Question: I need to turn this picture into a HTML content.I am trying again and again.But I cant make it.
Can anyone help me with this?

This is all I tried:
'''
#group div.current{
display: block;
border: 1px solid red;
}
btn-group{
display: block;
text-align: center;
margin-left: auto;
margin-right: auto;
}
'''
'''
<div id="group">
<div>
<p></p>
<div class="btn-group">
<button>Apple</button>
<button>Samsung</button>
<button>Sony</button>
<button>Sy</button>
</div>
</div>
</div>
<div id="next">next</div>
'''
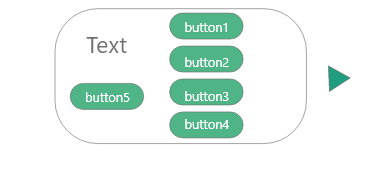
Answer: There you go:
'''
<div style="height:150px;width:300px;border-radius:50px;border:1px solid black;padding:40px">
<div style="font-size:30px;">Text</div>
<div style="float:right;position:absolute;top:20px; left:200px;">
<input type="button" value="button1" style="height:40px;width:90px;border-radius:30px;outline:none;border:1px solid black;color:white;background-color:#5dbb63;margin:5px;"><br>
<input type="button" value="button2" style="height:40px;width:90px;border-radius:30px;outline:none;border:1px solid black;color:white;background-color:#5dbb63;margin:5px;"><br>
<input type="button" value="button3" style="height:40px;width:90px;border-radius:30px;outline:none;border:1px solid black;color:white;background-color:#5dbb63;margin:5px;"><br>
<input type="button" value="button4" style="height:40px;width:90px;border-radius:30px;outline:none;border:1px solid black;color:white;background-color:#5dbb63;margin:5px;">
</div>
<div style="float:right;position:absolute;top:100px; left:40px;">
<input type="button" value="button5" style="height:40px;width:90px;border-radius:30px;outline:none;border:1px solid black;color:white;background-color:#5dbb63;margin:5px;">
</div>
'''